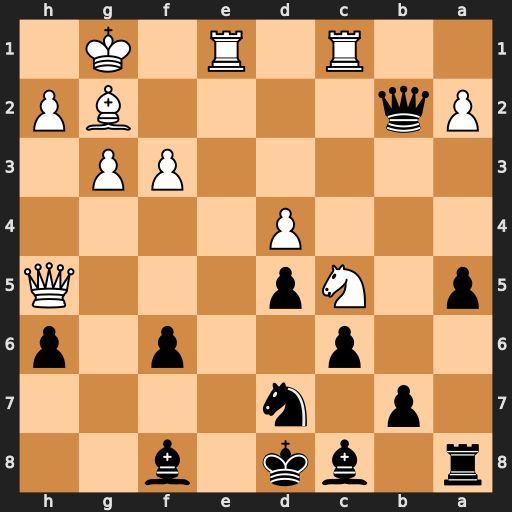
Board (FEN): r1bk1b2/1p1n4/2p2p1p/p1Np3Q/3P4/5PP1/Pq4BP/2R1R1K1
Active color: b
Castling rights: -
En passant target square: -
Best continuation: Qxd4+ Kh1 Bxc5